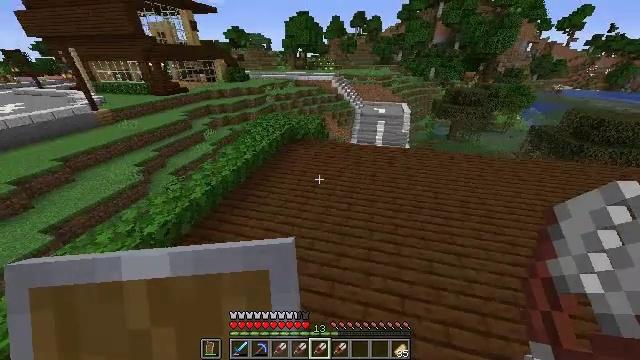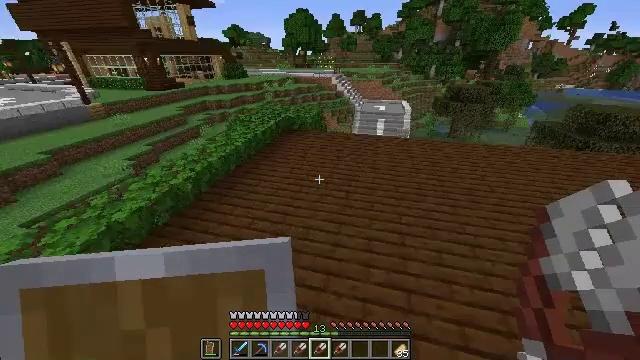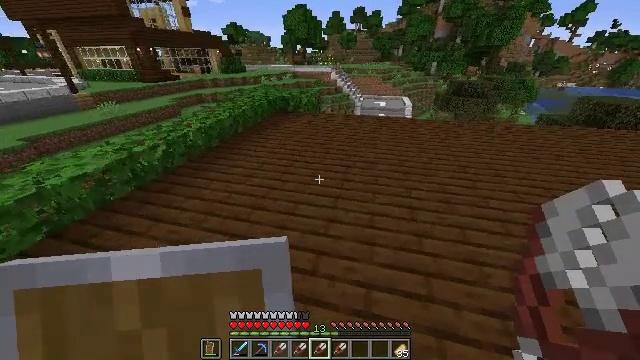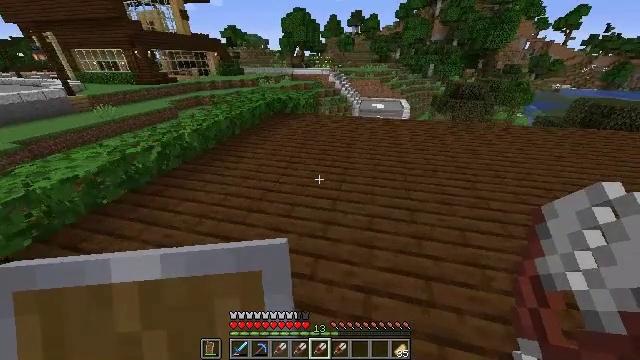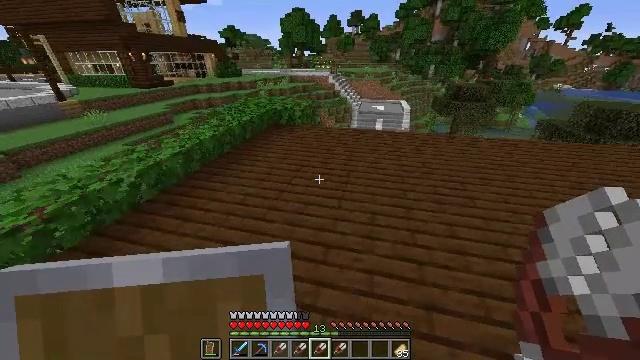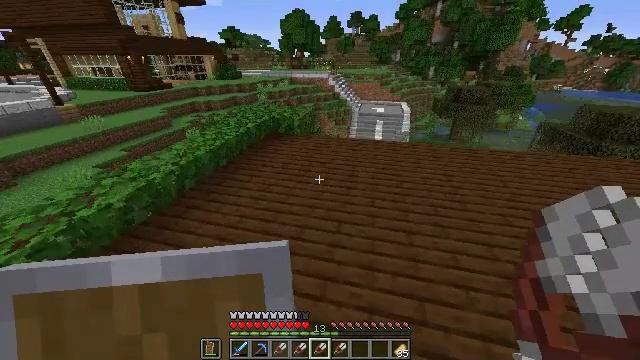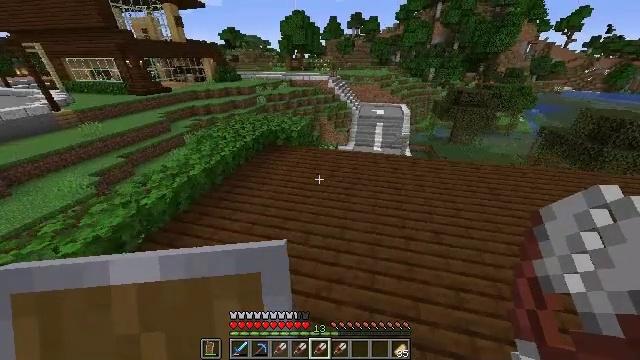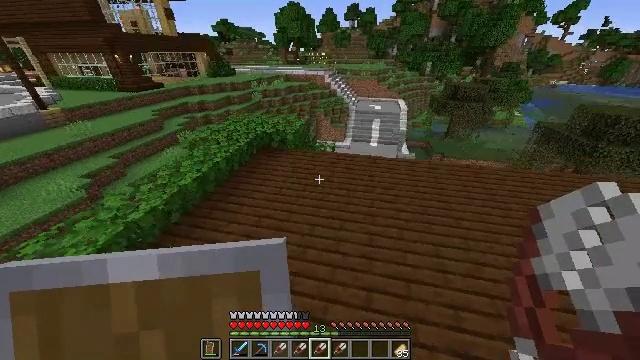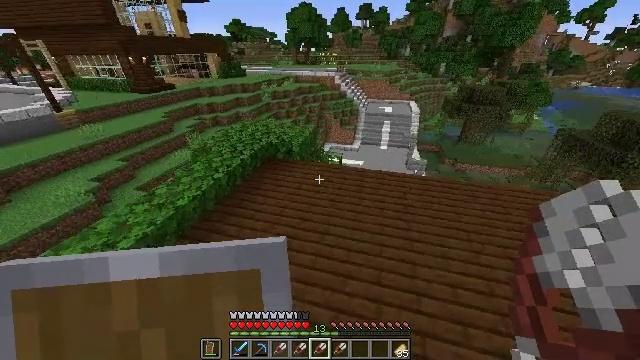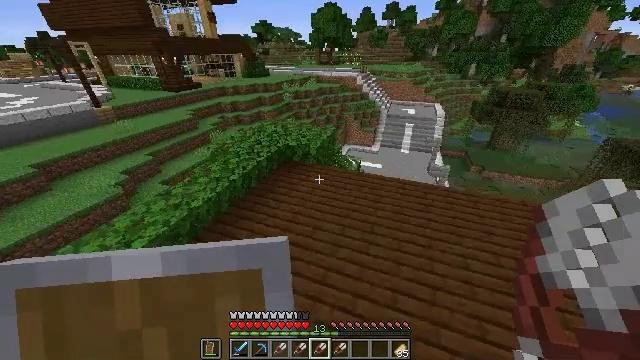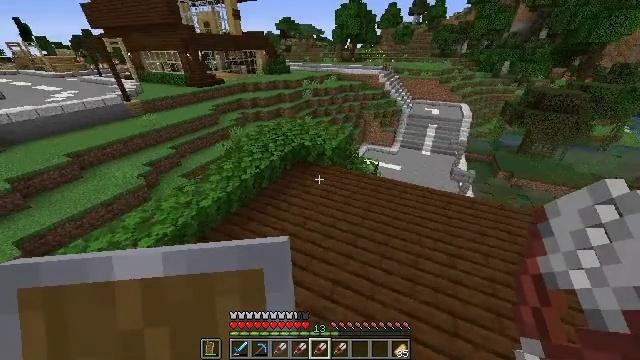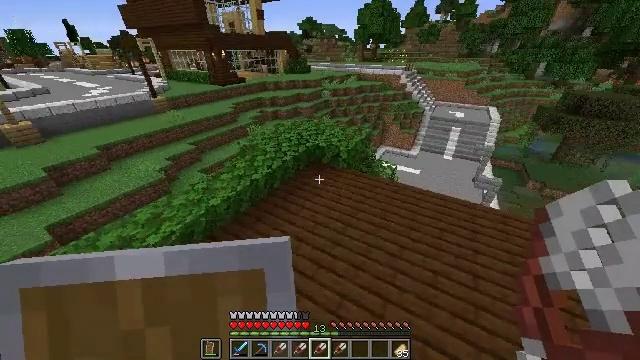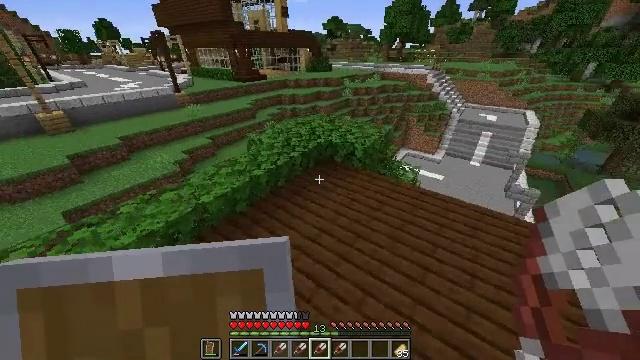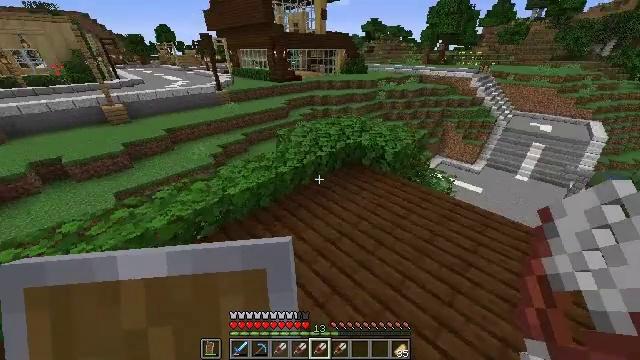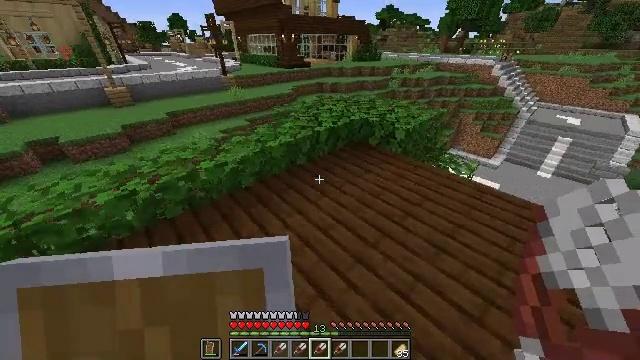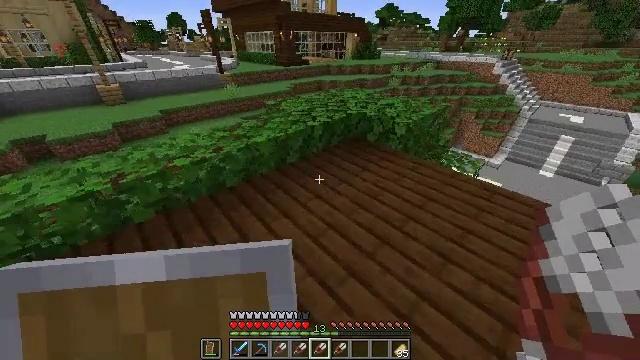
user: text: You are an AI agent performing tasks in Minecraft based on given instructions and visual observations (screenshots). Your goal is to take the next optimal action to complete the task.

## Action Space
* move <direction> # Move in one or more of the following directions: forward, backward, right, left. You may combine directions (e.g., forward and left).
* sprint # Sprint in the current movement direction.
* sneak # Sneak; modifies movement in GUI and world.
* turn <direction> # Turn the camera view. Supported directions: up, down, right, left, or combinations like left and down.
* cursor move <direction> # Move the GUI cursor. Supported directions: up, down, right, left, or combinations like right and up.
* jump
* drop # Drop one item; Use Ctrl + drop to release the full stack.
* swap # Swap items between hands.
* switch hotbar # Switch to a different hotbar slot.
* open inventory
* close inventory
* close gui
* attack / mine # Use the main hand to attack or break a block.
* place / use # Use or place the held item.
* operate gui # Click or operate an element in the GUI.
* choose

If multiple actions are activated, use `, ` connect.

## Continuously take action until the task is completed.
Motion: motion action
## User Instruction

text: Collect birch leaves from the tree.
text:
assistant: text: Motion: move forward, jump
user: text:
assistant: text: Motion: move forward, jump
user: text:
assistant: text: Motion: move forward, jump
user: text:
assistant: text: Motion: move forward, jump
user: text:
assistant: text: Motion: move forward, jump
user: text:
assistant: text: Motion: move forward, jump
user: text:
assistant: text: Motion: move forward, turn down, jump
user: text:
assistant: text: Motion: move forward, turn left, jump
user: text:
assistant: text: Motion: move forward, turn left, jump
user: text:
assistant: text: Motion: move forward, turn left, jump
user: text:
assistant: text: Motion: move forward, turn left
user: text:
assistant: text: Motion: move forward, turn left
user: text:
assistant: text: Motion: move forward, turn left
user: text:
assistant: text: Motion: move forward, turn left and down
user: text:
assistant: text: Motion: move forward
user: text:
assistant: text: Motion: move forward
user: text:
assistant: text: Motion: move forward
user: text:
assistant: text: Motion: move forward
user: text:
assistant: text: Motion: move forward
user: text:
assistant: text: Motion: move forward, jump
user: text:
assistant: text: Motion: move forward, jump
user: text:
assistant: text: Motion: move forward, jump
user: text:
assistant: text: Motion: move forward, jump
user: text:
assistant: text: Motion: move forward
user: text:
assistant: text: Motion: move forward, turn left and down
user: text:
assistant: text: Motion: move forward, turn left and down
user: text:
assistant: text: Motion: move forward, turn left and down
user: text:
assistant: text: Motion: move forward, turn left and down
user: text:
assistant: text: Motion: move forward, turn left and down
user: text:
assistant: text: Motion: move forward